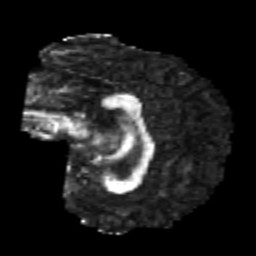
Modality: FA
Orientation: sagittal
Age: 22
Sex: male
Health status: healthy
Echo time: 0.074 s